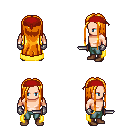
a pixel art fantasy rpg character, male body template, human, light skin, yellow cape, teal pants, light blonde extra-long hairstyle, red bandana, metal gloves, brown shoes, dagger, four views (front, back, left, right), 2x2 character sprite sheet, small pixel art, hard edges, no anti-aliasing